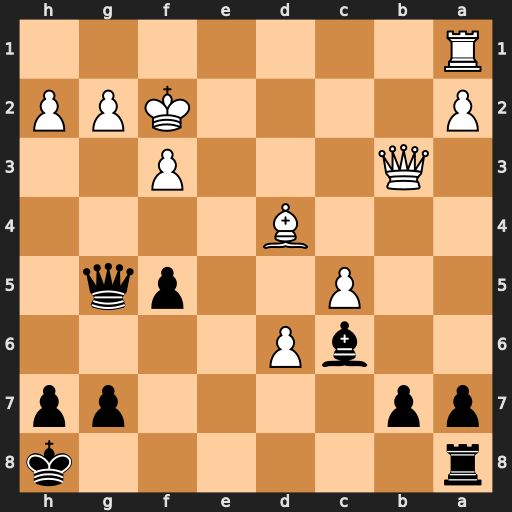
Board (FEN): r6k/pp4pp/2bP4/2P2pq1/3B4/1Q3P2/P4KPP/R7
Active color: b
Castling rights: -
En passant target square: -
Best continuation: Qd2+ Kf1 Qxd4